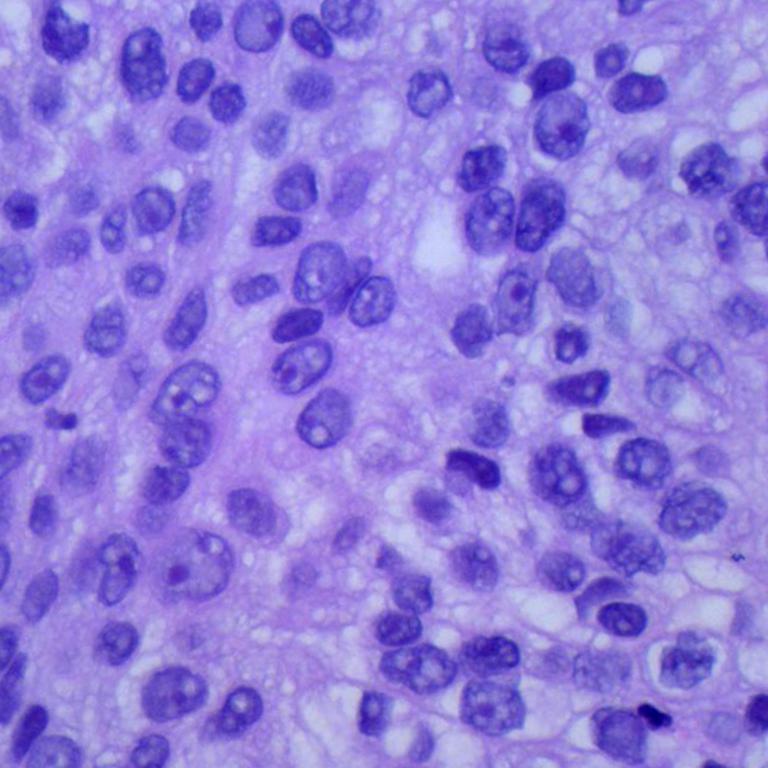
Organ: lung
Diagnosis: squamous carcinomas